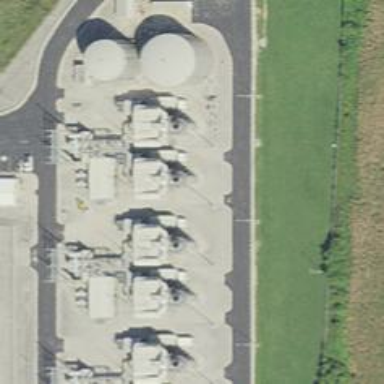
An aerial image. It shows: Gas turbine generator powered by gas.